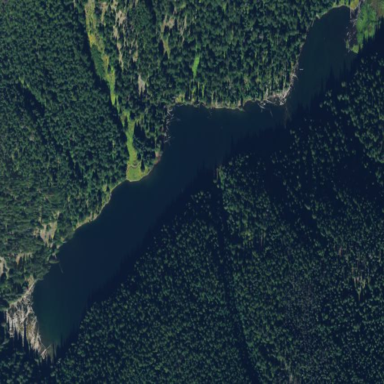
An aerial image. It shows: Beautiful lake surrounded by nature.